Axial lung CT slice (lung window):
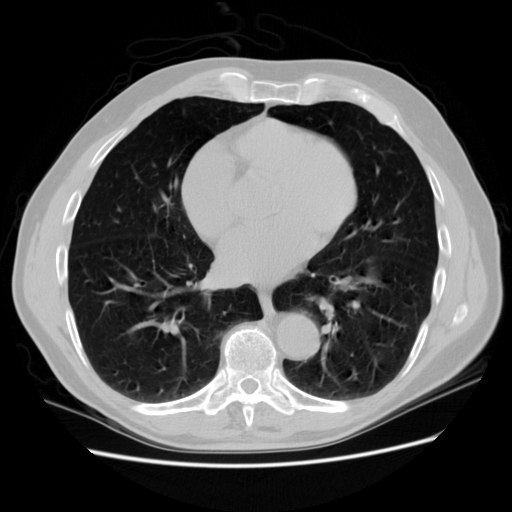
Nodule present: no